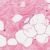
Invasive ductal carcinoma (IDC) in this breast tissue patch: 0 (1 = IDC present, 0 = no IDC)